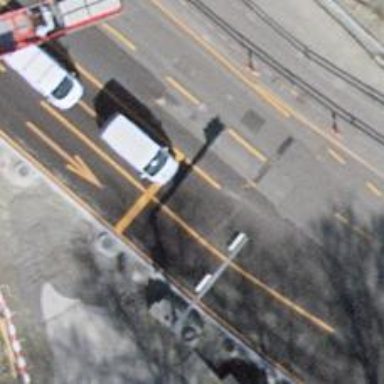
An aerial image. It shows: Road with traffic signals.